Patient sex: M
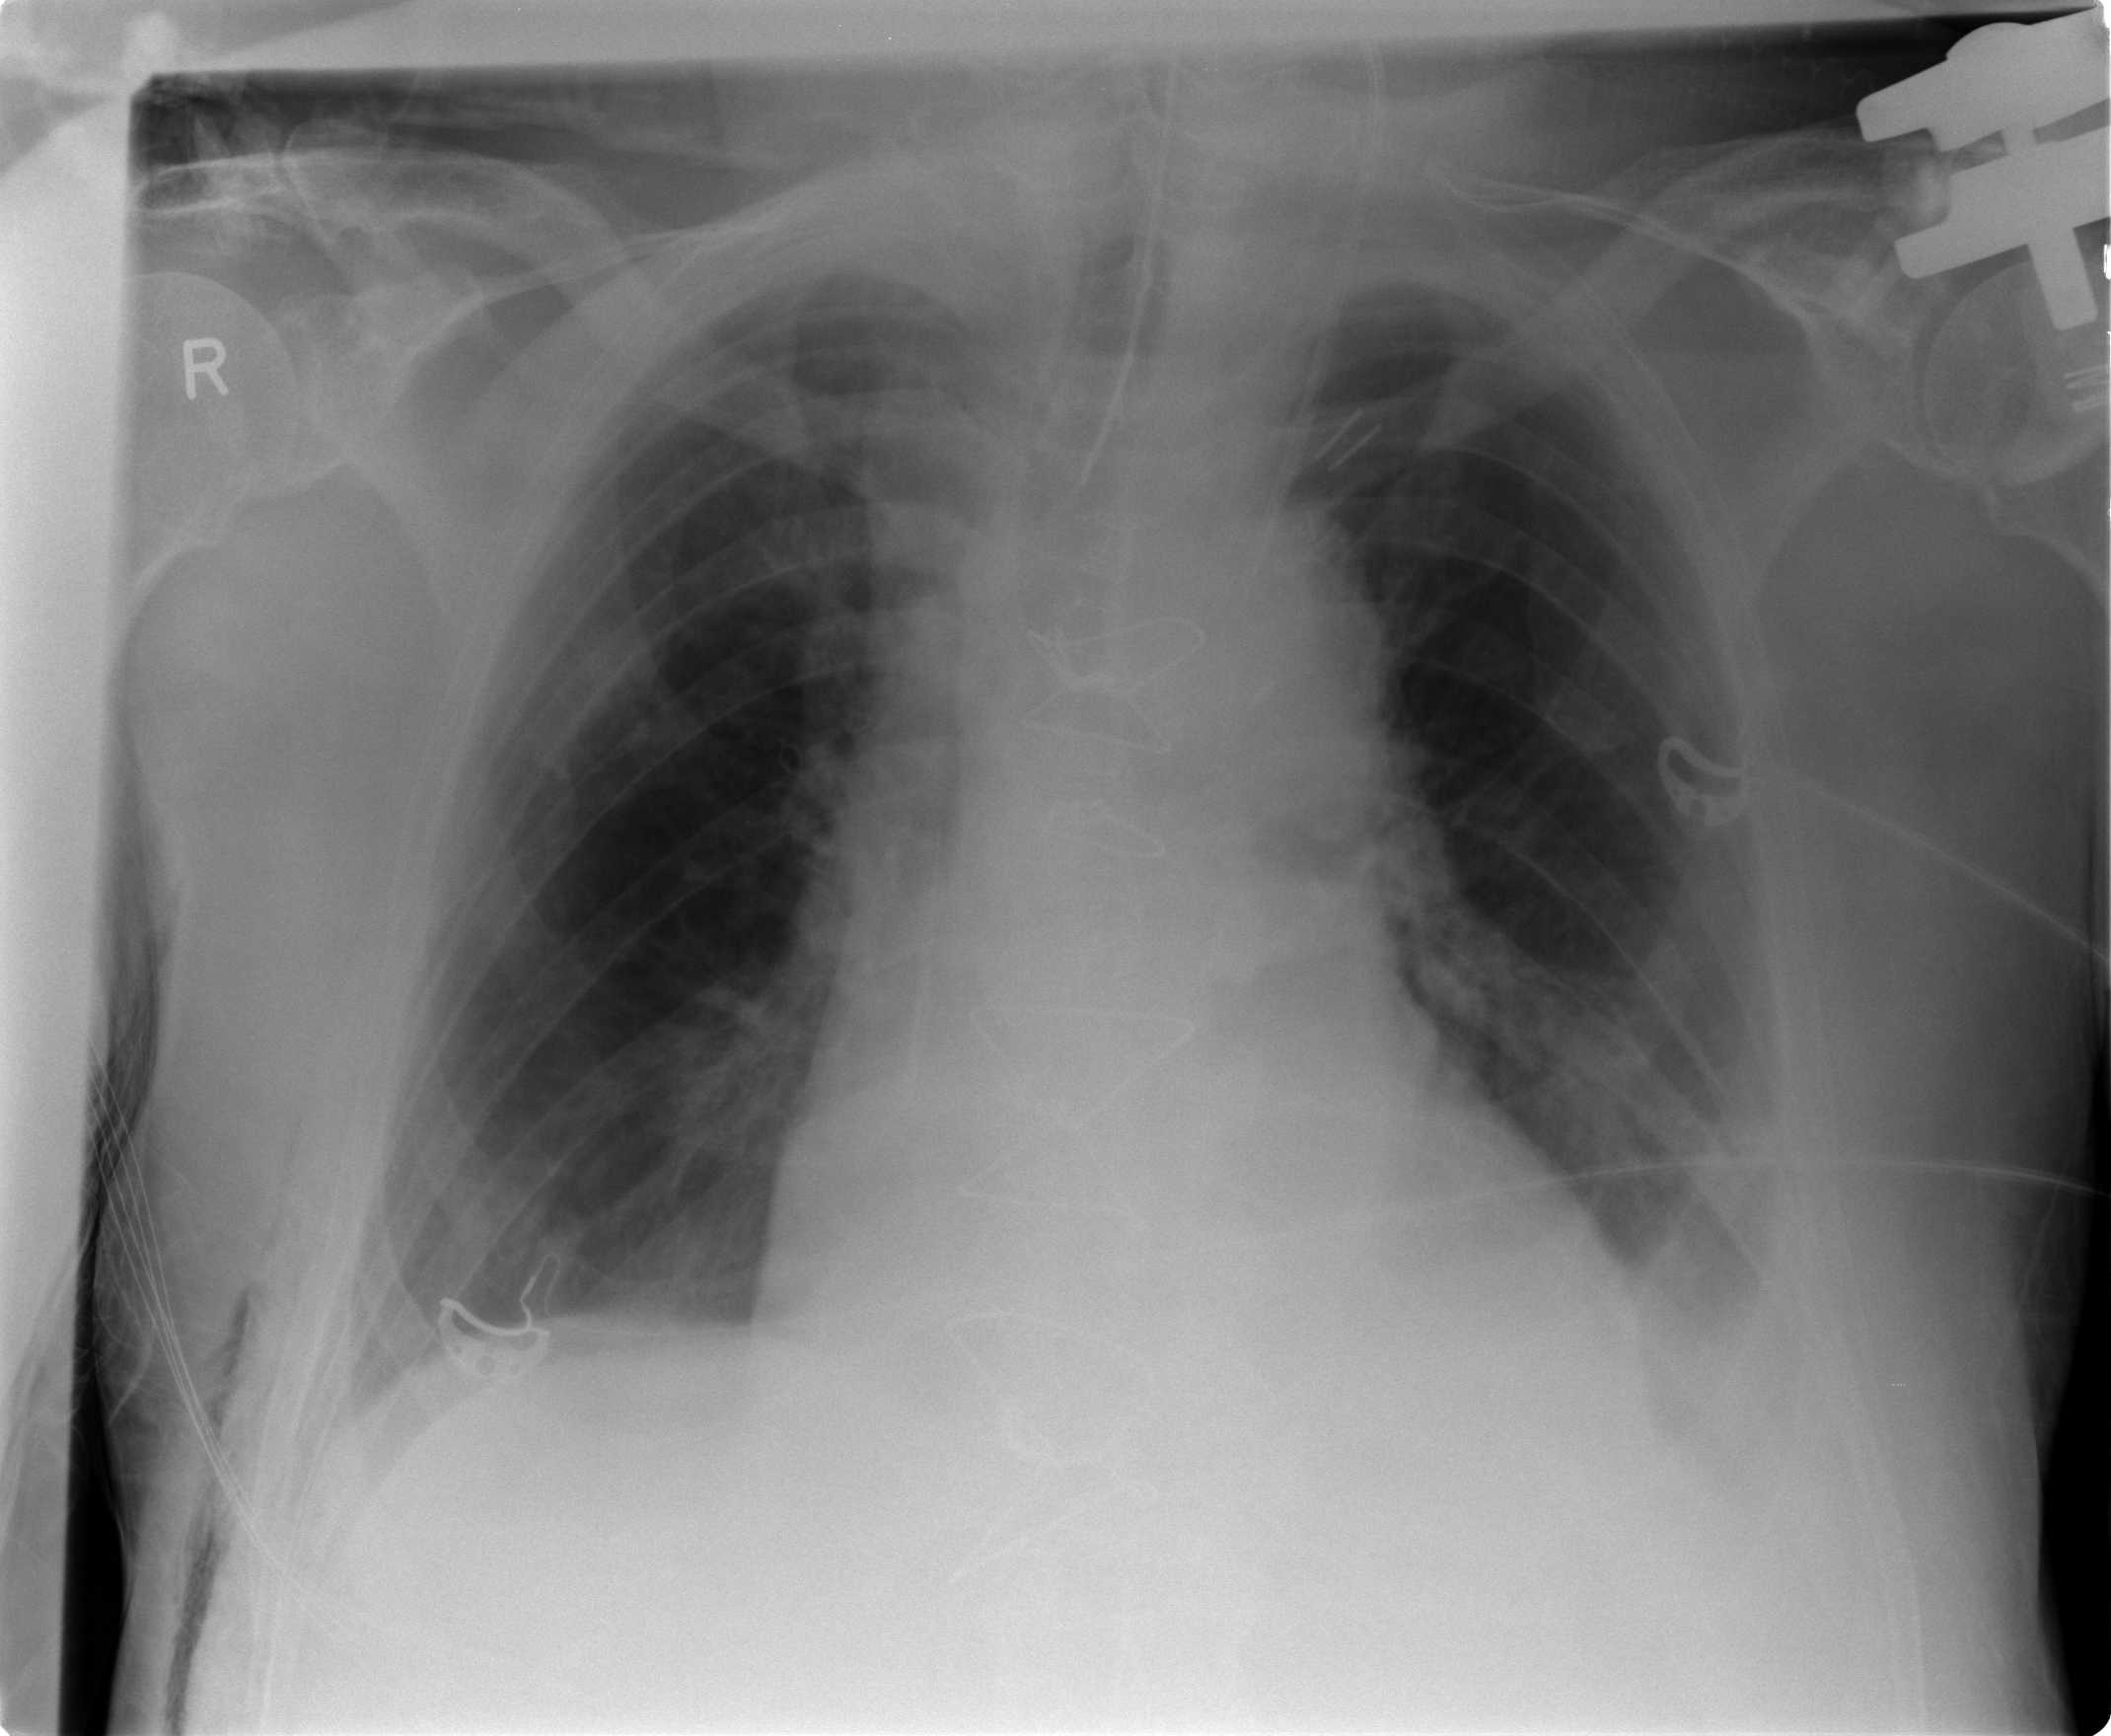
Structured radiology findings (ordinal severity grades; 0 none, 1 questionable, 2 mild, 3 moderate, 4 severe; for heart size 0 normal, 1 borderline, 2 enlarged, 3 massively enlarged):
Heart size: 2
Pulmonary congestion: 2
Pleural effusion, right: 0
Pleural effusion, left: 2
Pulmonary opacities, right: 0
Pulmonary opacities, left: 0
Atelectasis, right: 2
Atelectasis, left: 2